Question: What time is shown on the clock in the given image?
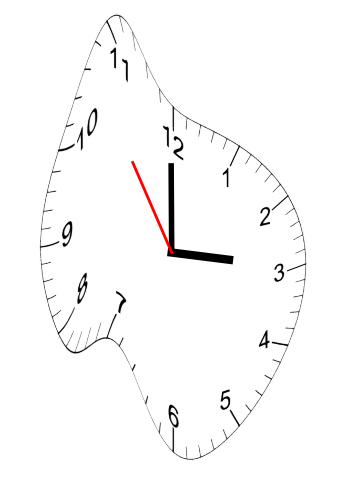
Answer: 02:59:54